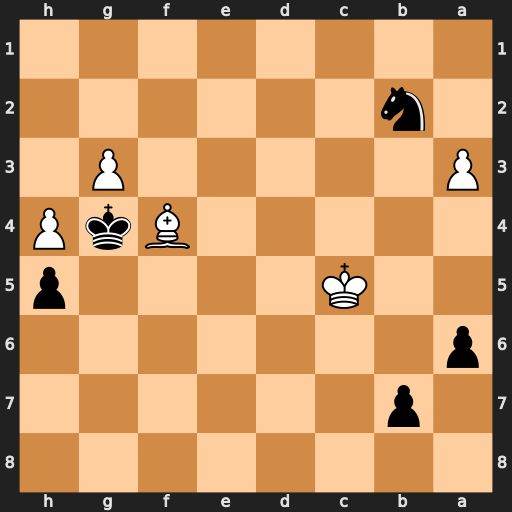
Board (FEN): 8/1p6/p7/2K4p/5BkP/P5P1/1n6/8
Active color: b
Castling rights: -
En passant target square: -
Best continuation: Nd3+ Kb6 Nxf4 gxf4 Kxh4 f5 Kg5